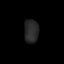
Tissue: skin
Cell type: Epithelial cells
Senescence score: 0.2123
Nuclear area (px): 337
Mean DAPI intensity: 39.97